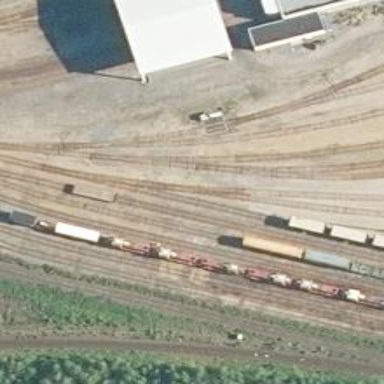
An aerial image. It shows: Rail spur service.